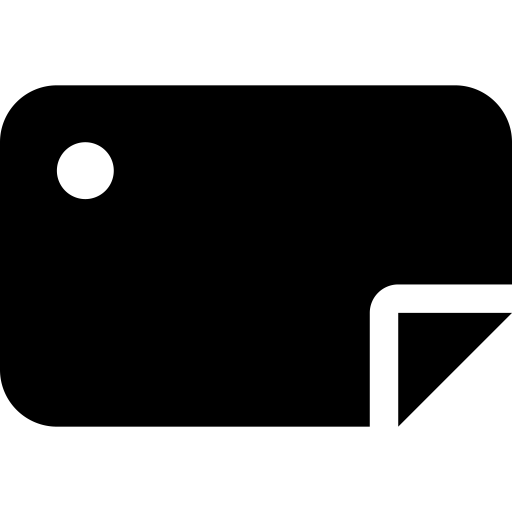
Tags: icon, FontAwesome, fa-icon, solid, tarp